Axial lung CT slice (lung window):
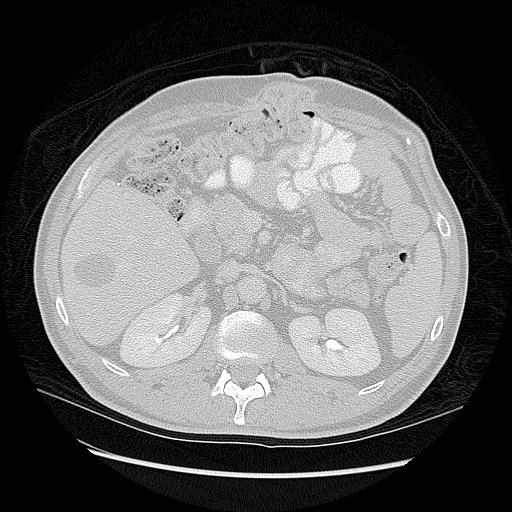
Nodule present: no